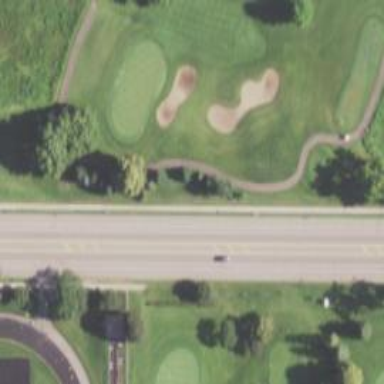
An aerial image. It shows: Path designated for golf carts.